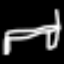
Label: bed